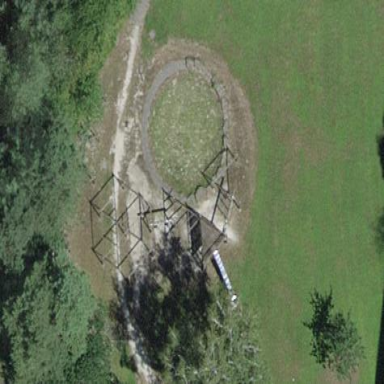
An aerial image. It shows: Playground area for leisure activities on the land.